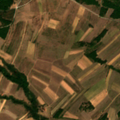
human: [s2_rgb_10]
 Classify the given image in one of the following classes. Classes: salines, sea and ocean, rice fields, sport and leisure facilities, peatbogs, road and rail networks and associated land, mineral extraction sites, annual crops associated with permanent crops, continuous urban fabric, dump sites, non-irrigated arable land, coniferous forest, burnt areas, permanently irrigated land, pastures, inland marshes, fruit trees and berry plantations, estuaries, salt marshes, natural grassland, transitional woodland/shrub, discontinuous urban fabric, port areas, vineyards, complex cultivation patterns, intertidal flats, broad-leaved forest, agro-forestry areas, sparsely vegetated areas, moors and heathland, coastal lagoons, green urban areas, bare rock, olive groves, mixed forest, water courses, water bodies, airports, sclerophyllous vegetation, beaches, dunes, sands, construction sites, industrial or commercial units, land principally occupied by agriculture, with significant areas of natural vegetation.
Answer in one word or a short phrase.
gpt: non-irrigated arable land, complex cultivation patterns, land principally occupied by agriculture, with significant areas of natural vegetation, broad-leaved forest